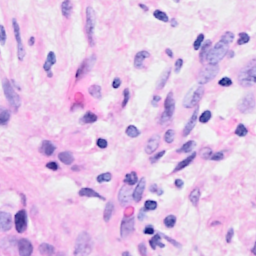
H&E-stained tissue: Breast